Interaction volume radius: 5 \u00c5
Interaction volume height: 10 \u00c5
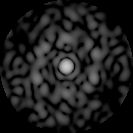
Disorder parameter: 0.8738